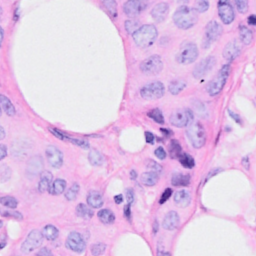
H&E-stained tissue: Breast